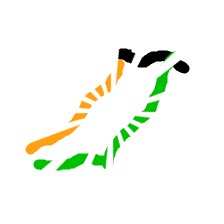
Shape: parallelogram